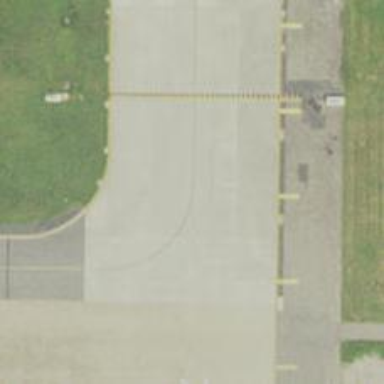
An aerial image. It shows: Image of taxiway at airport.